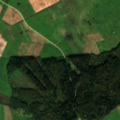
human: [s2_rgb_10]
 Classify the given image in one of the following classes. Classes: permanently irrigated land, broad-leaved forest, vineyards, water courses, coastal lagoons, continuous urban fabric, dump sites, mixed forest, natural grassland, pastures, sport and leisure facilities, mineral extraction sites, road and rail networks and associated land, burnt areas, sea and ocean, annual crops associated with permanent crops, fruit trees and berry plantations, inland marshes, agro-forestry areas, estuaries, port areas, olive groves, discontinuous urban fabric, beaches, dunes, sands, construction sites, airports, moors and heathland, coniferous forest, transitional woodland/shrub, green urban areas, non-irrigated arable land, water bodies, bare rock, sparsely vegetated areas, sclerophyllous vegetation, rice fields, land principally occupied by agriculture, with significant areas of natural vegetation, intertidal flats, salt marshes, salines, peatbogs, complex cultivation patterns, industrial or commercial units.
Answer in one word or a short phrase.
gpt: non-irrigated arable land, pastures, complex cultivation patterns, mixed forest